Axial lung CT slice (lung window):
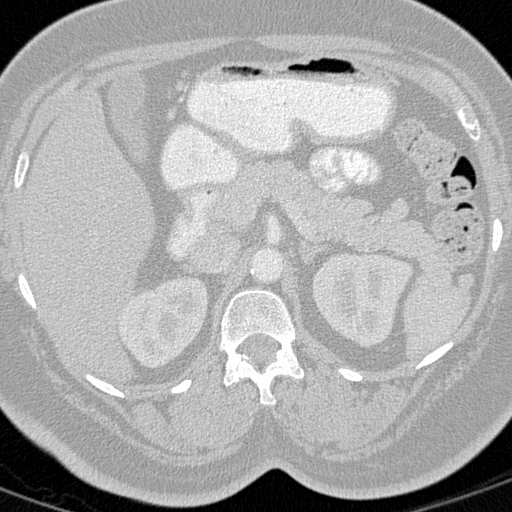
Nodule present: no